Question: I'm trying to configure Eclipse for developing Linux Kernel Modules under Ubuntu. So far I've added to 'Properties' > 'Paths and Symbols' > 'Includes' > 'GNU C' headers from directory '/usr/src/'uname -r'/include' but it doesn't remove all the 'Syntax error' from my code.
After that, my code looks like this:

What else should I do to develop Kernel modules with pleasure?
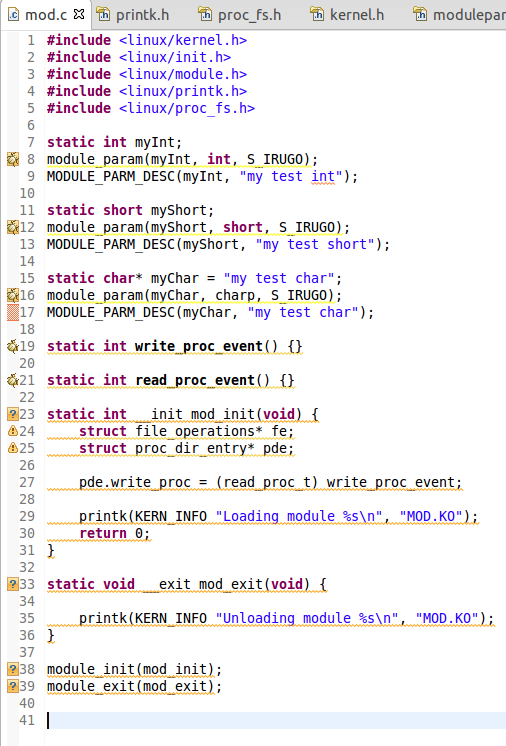
Answer: If you're interested, those orange squigglies are actually indexer markers. Turn them off by going to window/preferences/general/editors/text editors/annotations, select c/c++indexer markers and uncheck 'text as'.
Also, this was posted on the Eclipse wiki: <URL>